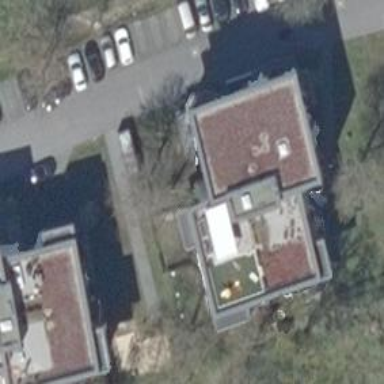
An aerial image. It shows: Building with apartments and flat roof.